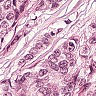
Metastatic tissue present: yes